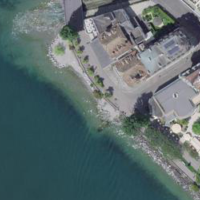
EUNIS habitat code: 54
Species observed at this site:
Podiceps cristatus
Fulica atra
Anas platyrhynchos
Aythya ferina
Helleborus niger
Aythya fuligula
Passer domesticus
Chroicocephalus ridibundus
Lysimachia nummularia
Larus michahellis
Cygnus olor
Jasminum nudiflorum
Mergus merganser
Arbutus unedo
Passer italiae
Motacilla alba